Question: I am wondering if someone who has handled 'NetStream.appendBytes' in knows how to get the 'bitmapData' from a decoded video frame? I have already looked at <URL> but that is from 3 years ago and the more recent comment/answer seems to be gone. has anyone managed to turn those bytes into a bitmap? I am working with Flash Player 11.8 and this is not a desktop/AIR app.
In the image below I can do steps and but there's a brick wall at

The problem is that simply using 'bitmapdata.draw(video_container);' does not work but instead it throws a Policy File error even though I am using a 'byteArray' (from local video file in the same directory as the SWF). No internet is even involved but Flash tells me that '"No Policy File granted permission from the server"' or such nonsense. I think the error is just a bail-out insteading of straight up saying "You are not allowed to do this.."
trying to appease this 'Crossdomain.xml' issue anyway and looking into all known security/domain settings. I came to the conclusion that the error is not the problem but a side effect of the issue.. The issue here being that: 'Flash Player' is aware of the SWF's location and of any files local to it. That's okay when you pass a 'String' as URL etc but when the 'Netstream' data is not local to the SWF domain then it becomes a Policy File issue. Problem is my data is in the Memory not in a folder like the SWF and therefore cannot alllow 'bitmapData.draw' since it cannot "police" an array of bytes, ... (I can't even say the words I really wanted to use).
Is to essentially use Netstream as an H.263 or H.264 image decoder in the same way 'Loader' is a JPEG-to-Bitmap decoder or 'LoadCompressed..' is an MP3-to-PCM decoder. You know, access the raw material (here RGB pixels), apply some effects functions and then send to screen or save to disk.
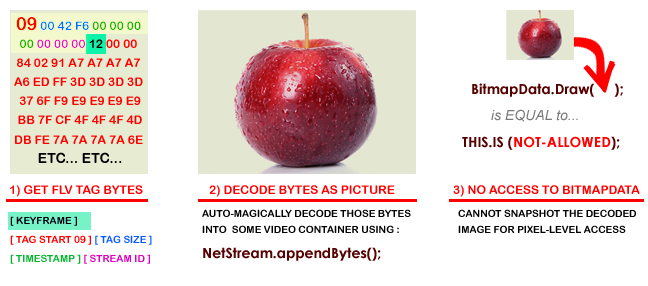
Answer: I know it is a little late, but I think I found a solution for your problem.
So, to avoid the , you have just to do like this :
'''
// ...
net_stream.play(null);
net_stream.play('');
// ...
'''
Hope that can help.